Interaction volume radius: 5 \u00c5
Interaction volume height: 25 \u00c5
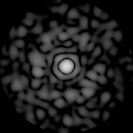
Disorder parameter: 0.8248